Aerial crown-view tile of a tropical tree (Barro Colorado Island, Panama), acquired 20250414:
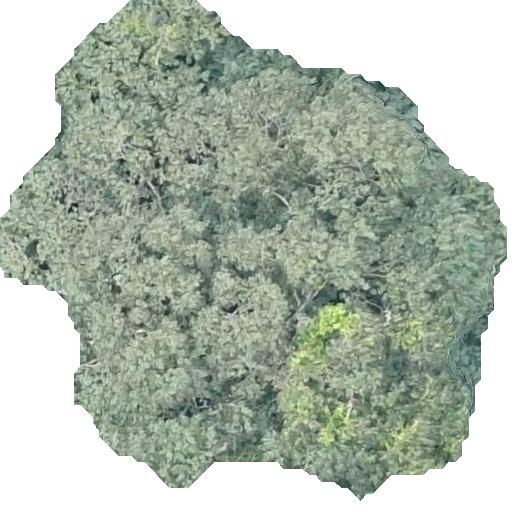
Species: Luehea seemannii
GBIF accepted scientific name: Luehea seemannii
Crown area: 259.53 m²